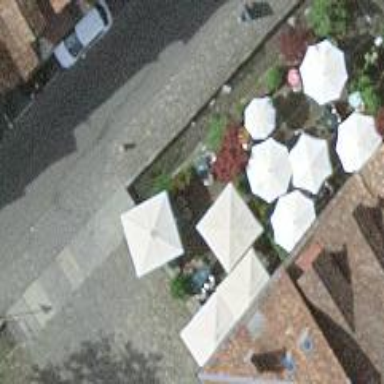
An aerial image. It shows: Terrace designed for outdoor seating.